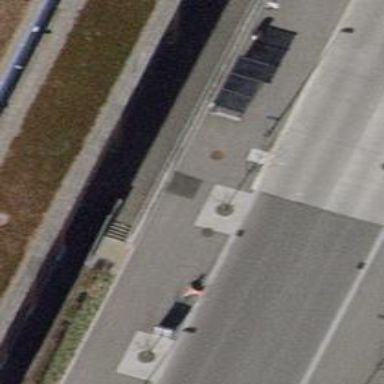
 serving as platform for public transportation."